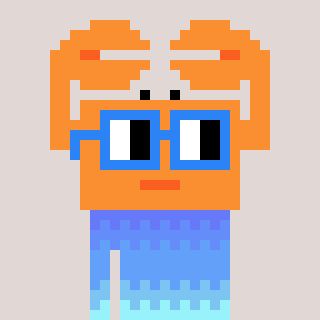
a pixel art character with square blue glasses, a crab-shaped head and a slimegreen-colored body on a warm background